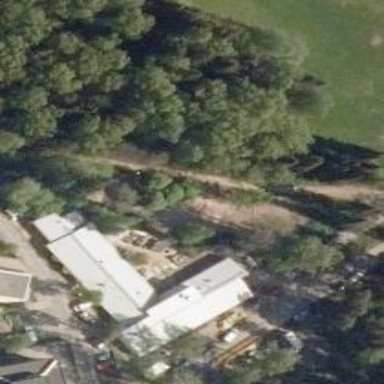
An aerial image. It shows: Kindergarten.